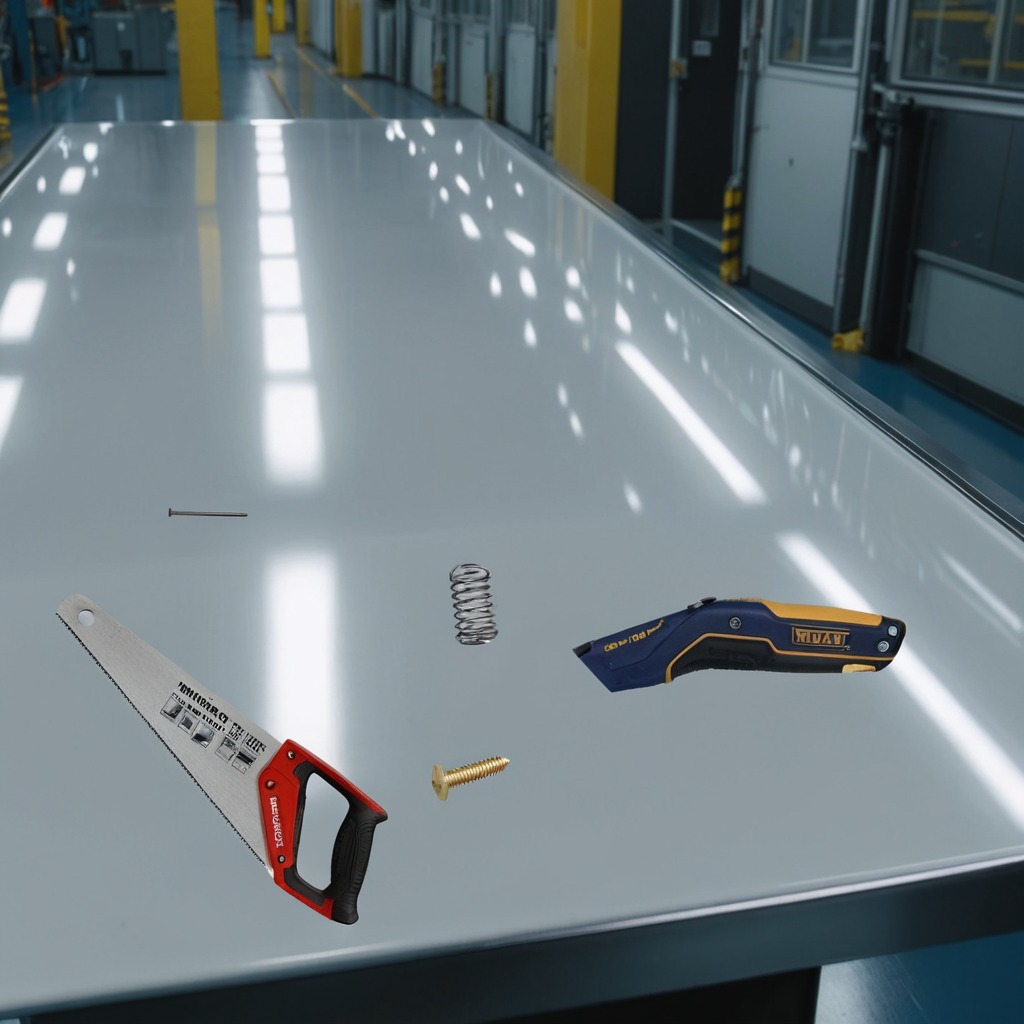
A utility knife, an iron nail, a coiled metal spring, and a handheld metal saw are lying on a high-gloss table in a ship maintenance bay industrial lighting.